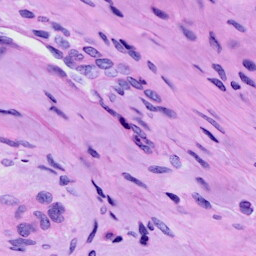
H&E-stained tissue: Cervix